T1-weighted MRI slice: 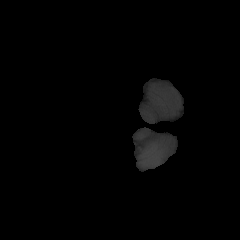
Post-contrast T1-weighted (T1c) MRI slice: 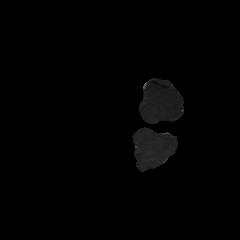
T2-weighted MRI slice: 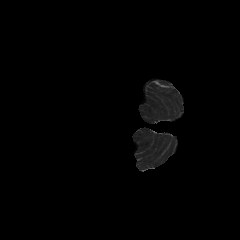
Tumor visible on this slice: no